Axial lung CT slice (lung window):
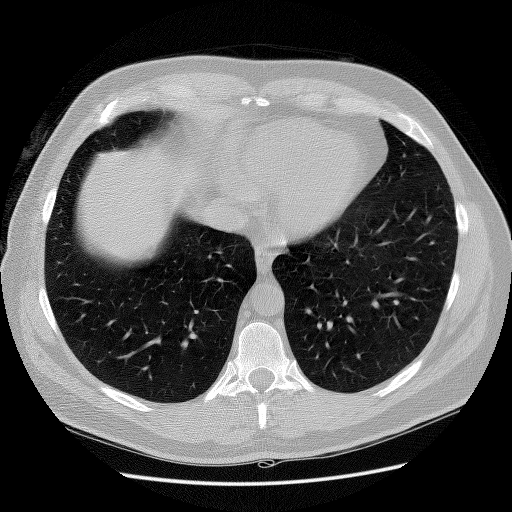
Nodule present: no